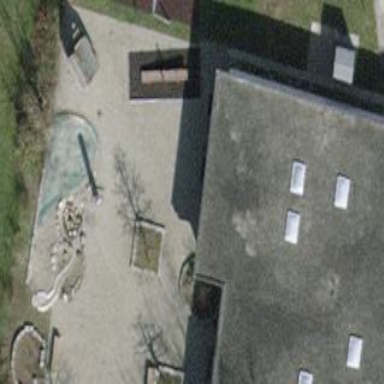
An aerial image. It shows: Kindergarten building.